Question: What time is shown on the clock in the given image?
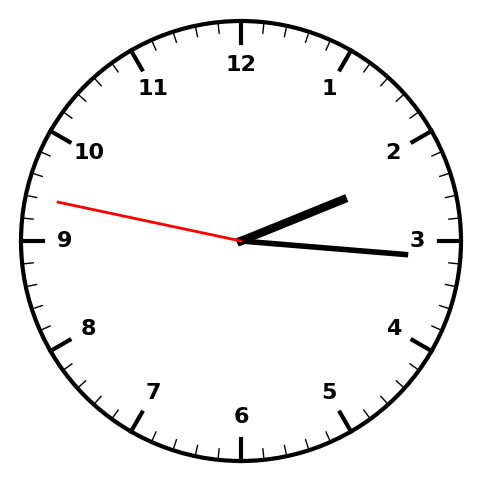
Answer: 02:15:47